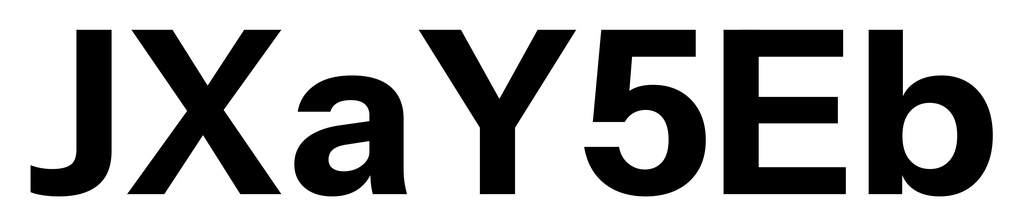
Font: InstrumentSans_Bold